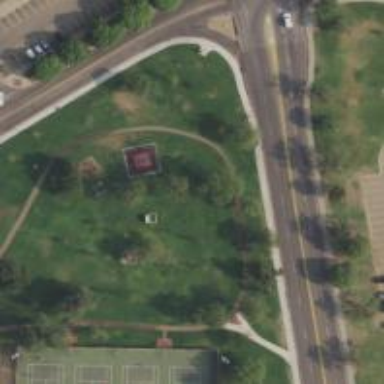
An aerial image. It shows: Disc golf basket.